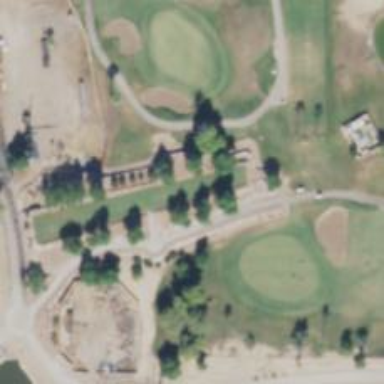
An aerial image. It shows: Path designated for golf carts.